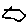
Label: hexagon